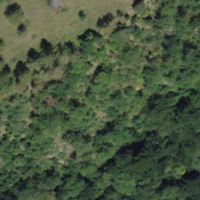
EUNIS habitat code: 41
Species observed at this site:
Cephalanthera rubra
Capreolus capreolus